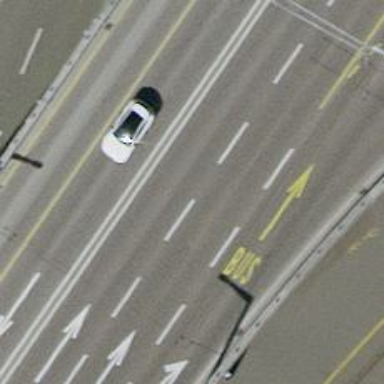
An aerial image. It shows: Primary highway on asphalt bridge with trolley wires.